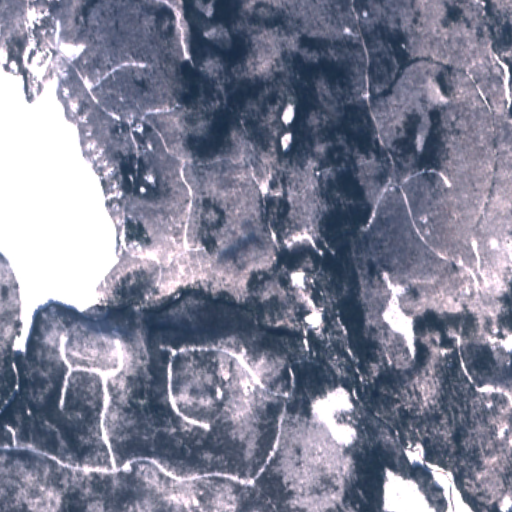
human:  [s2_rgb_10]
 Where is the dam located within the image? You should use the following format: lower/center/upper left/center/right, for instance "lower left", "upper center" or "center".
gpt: The dam is located in the center left of the image.
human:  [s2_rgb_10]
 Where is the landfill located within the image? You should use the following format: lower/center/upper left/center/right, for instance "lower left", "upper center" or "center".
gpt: There is no landfill in the image.